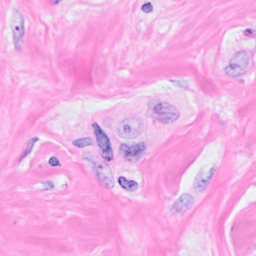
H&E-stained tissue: Breast